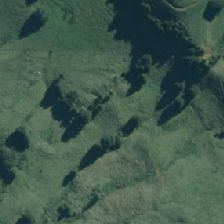
Land cover: broadleaved_indigenous_hardwood